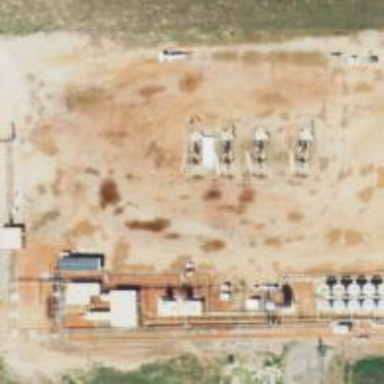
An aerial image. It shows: Petroleum well.